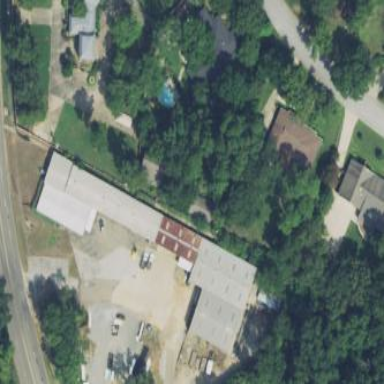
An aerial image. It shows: Wholesale shop housed in building.